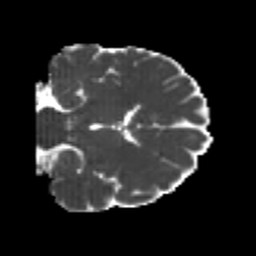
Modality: MD
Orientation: coronal
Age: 25
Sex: male
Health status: healthy
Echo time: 0.074 s